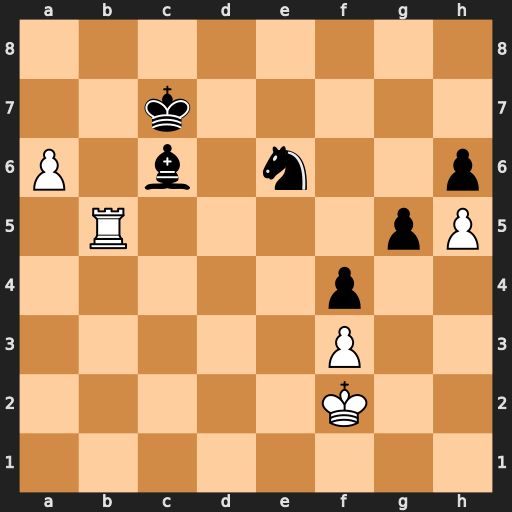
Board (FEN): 8/2k5/P1b1n2p/1R4pP/5p2/5P2/5K2/8
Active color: w
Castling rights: -
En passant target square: -
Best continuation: a7 Bb7 Ra5